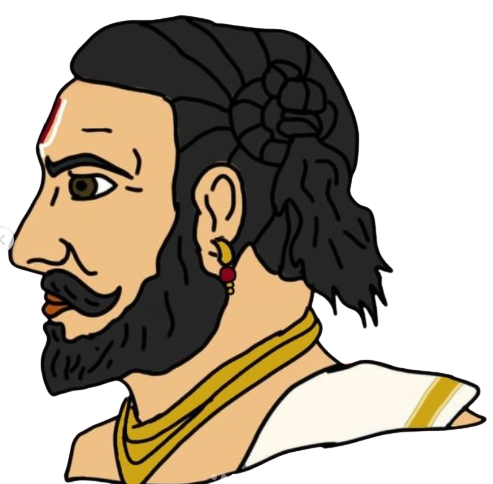
Label: 4_Yes_Chad